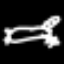
Label: airplane